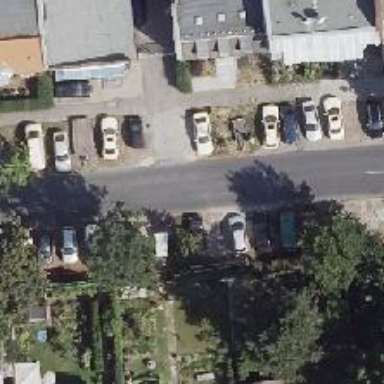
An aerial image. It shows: Collision protection barrier in place with obstacle parking.